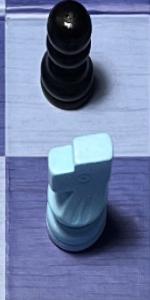
Label: Knight_White